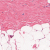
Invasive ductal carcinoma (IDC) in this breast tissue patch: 0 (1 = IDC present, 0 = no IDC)